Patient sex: M
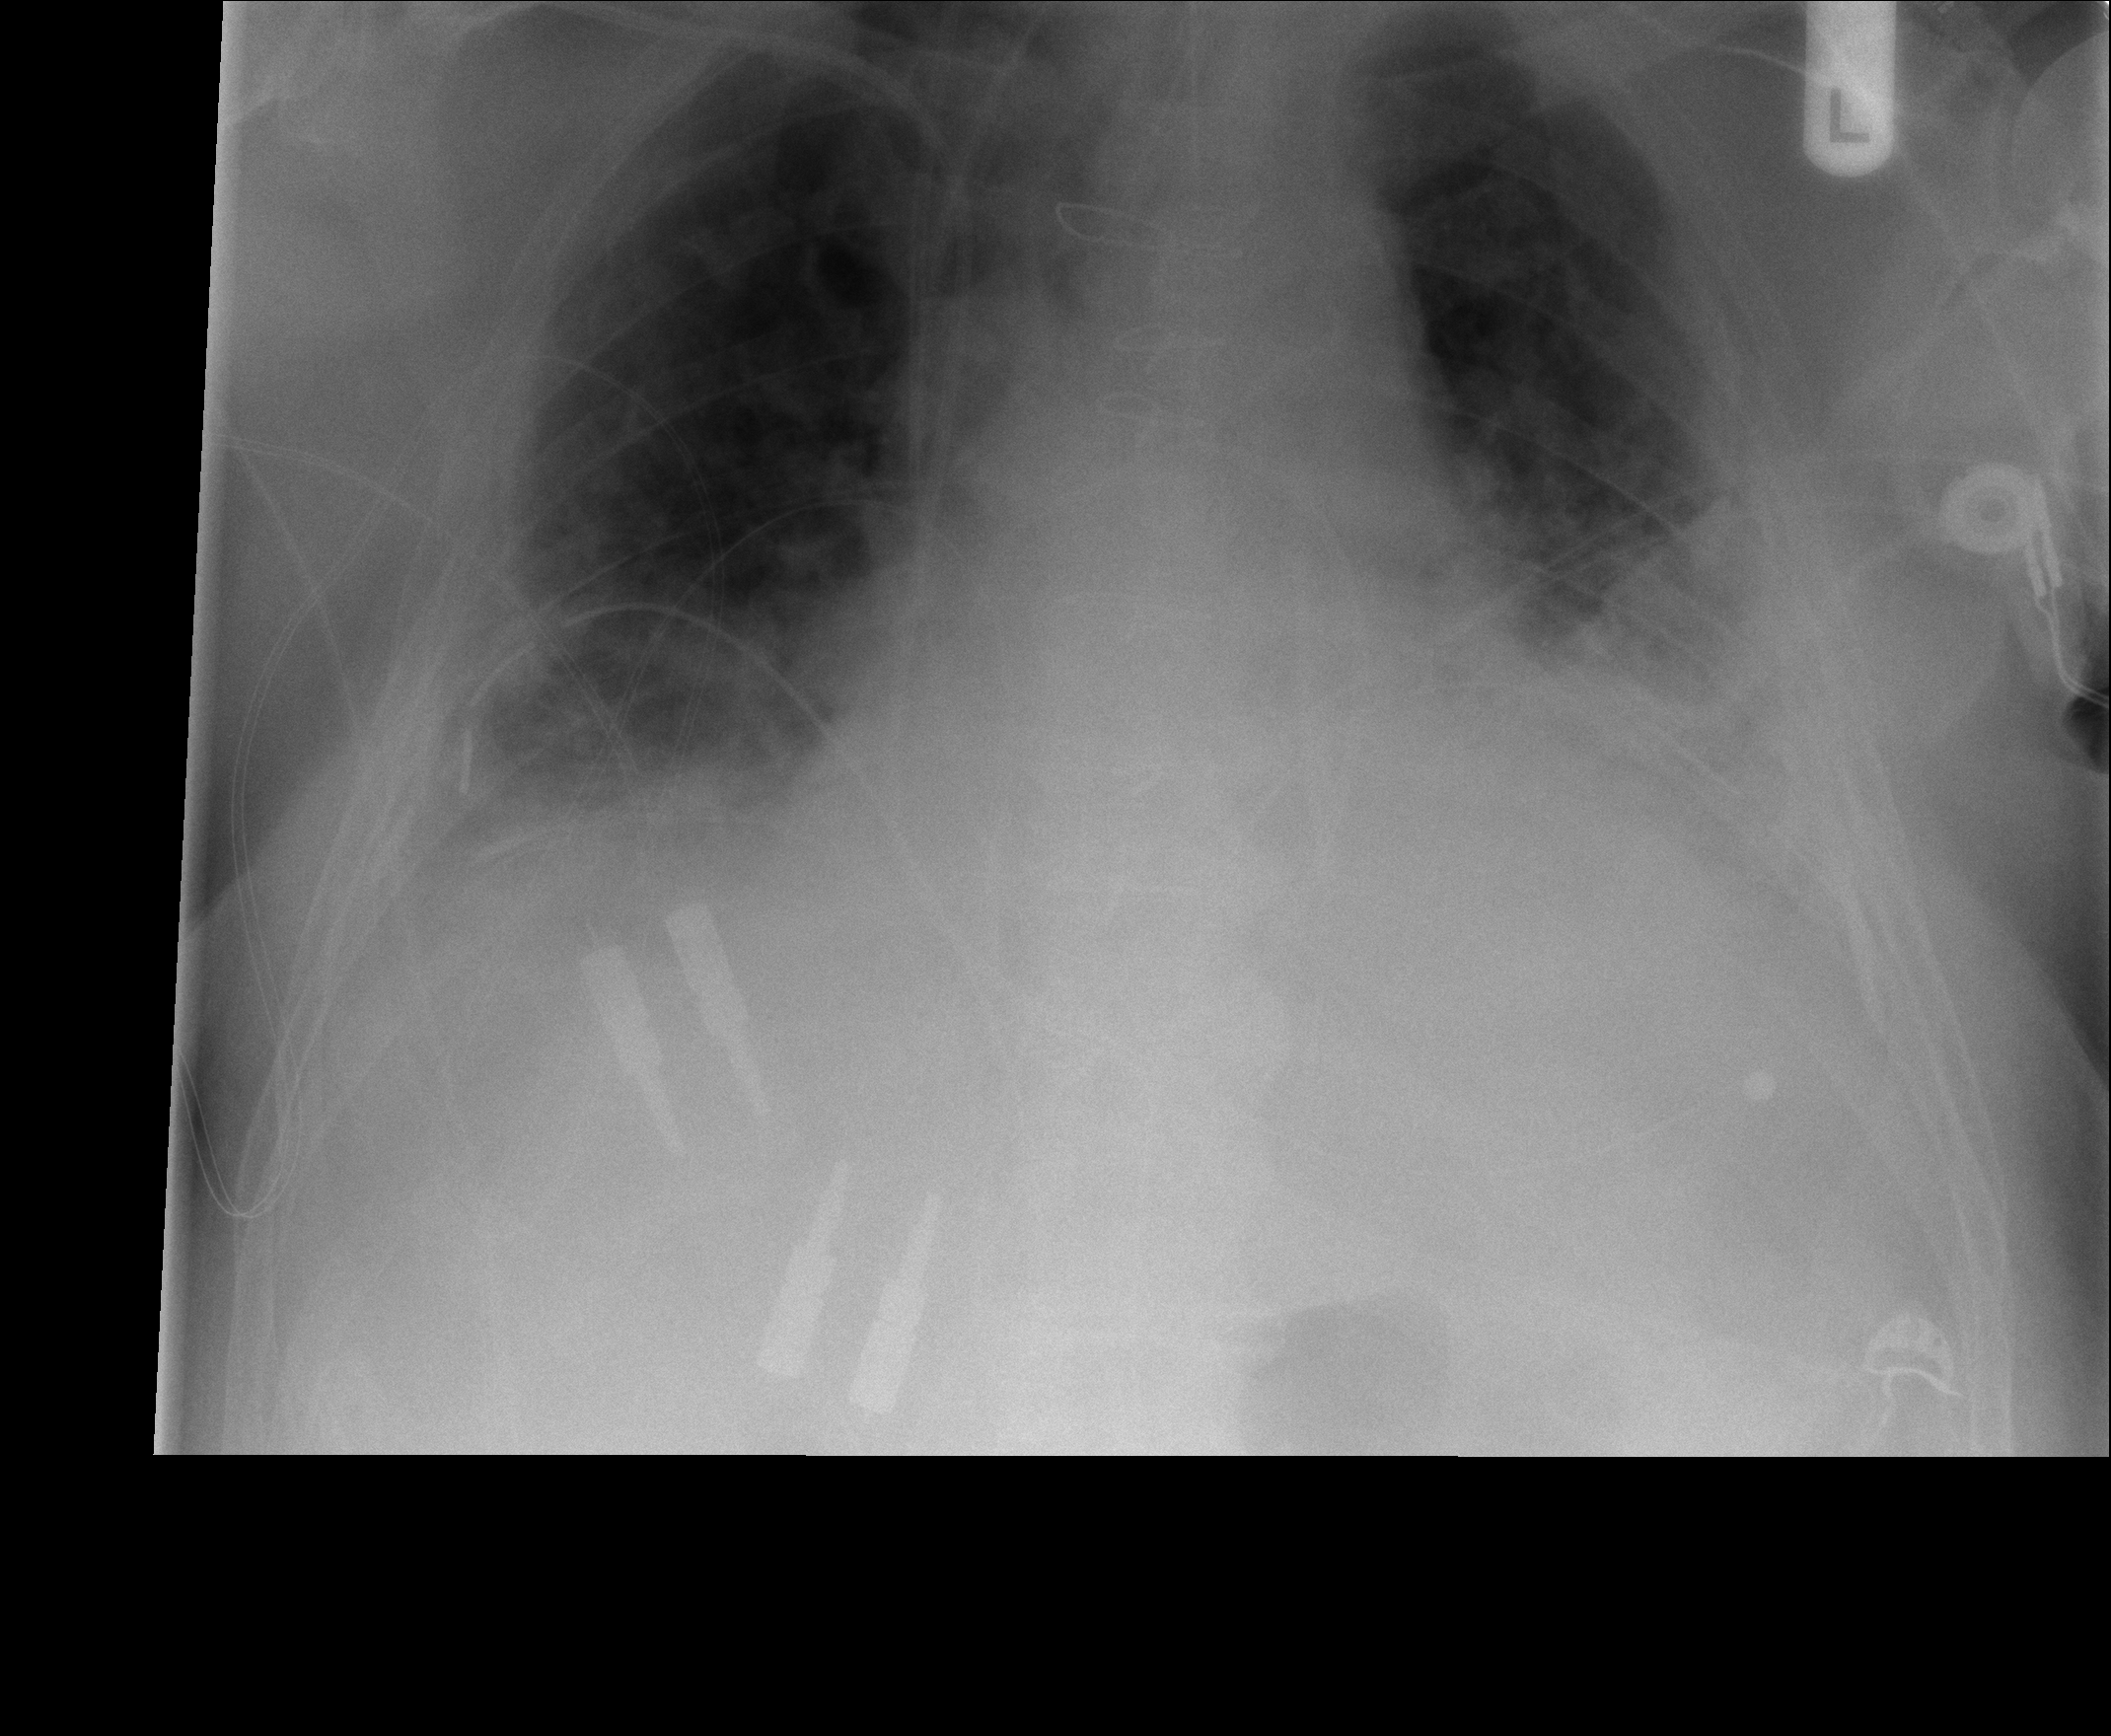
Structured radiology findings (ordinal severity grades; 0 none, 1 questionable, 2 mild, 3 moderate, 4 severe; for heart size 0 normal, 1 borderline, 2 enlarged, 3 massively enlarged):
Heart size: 2
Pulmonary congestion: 2
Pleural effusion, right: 2
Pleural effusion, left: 2
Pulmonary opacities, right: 2
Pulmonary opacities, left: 2
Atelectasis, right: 2
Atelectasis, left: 2